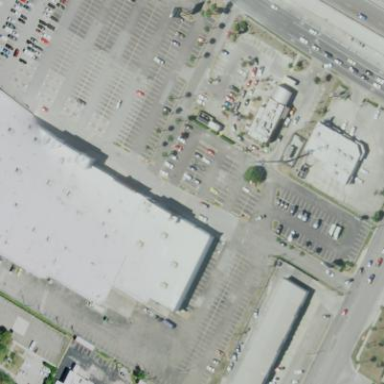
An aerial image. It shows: Retail building housing department store.